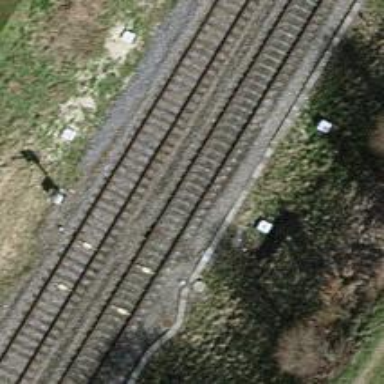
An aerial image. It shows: Railway signal.